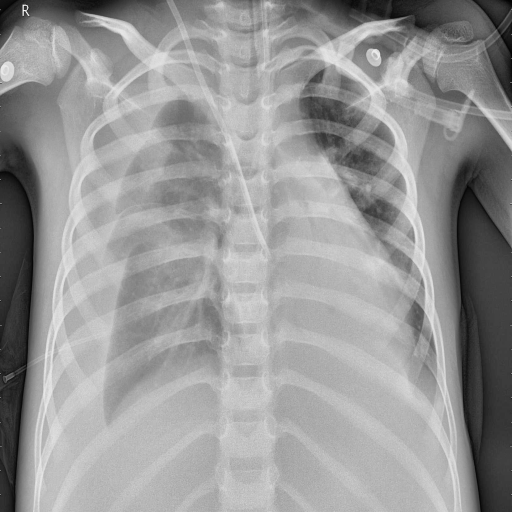
Finding: PNEUMONIA